Field crop: tomato
Growth stage: 1
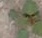
Species: solanum